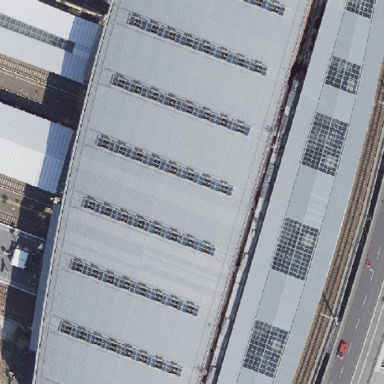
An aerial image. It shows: Train station building with round glass roof. The building is navy in color.